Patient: sex M, age 63
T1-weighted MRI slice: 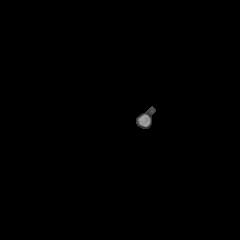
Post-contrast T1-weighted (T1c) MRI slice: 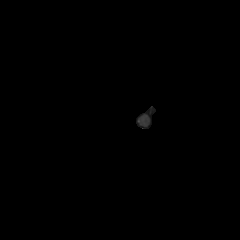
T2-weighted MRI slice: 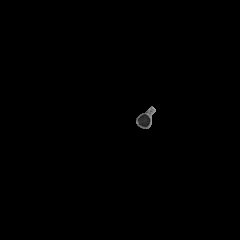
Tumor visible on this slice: no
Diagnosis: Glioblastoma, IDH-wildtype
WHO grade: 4